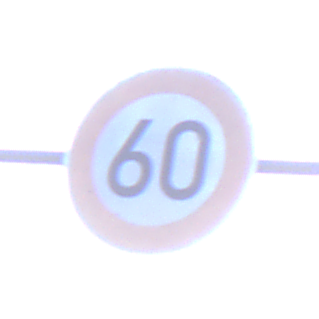
Verkehrszeichen: Geschwindigkeit60
Umgebung: Outdoor, Nature
Tageszeit: SunriseSunset
Wetter: Clear
Licht: Natural
Jahreszeit: NotSpecified
Kontrast: LowContrast